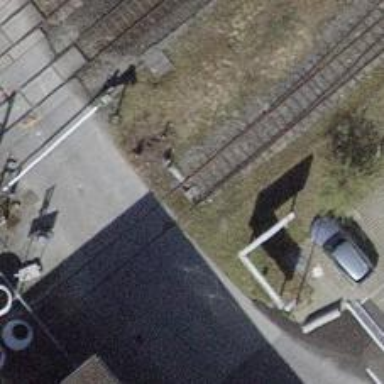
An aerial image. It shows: Railway switch.